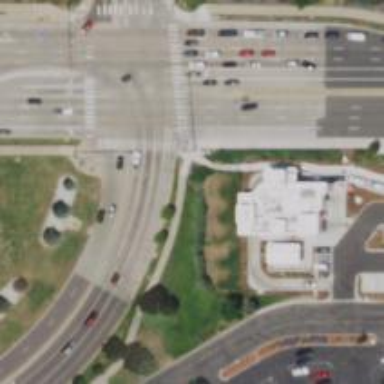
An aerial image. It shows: Uncontrolled pedestrian crossing with zebra markings on the footway.